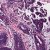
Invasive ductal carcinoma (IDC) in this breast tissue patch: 0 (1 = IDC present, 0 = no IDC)